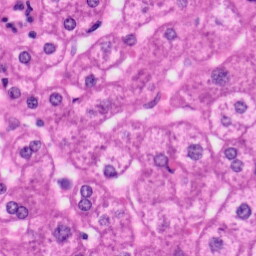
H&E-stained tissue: Liver